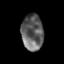
Tissue: skin
Cell type: Epithelial cells
Senescence score: 0.2455
Nuclear area (px): 771
Mean DAPI intensity: 96.147